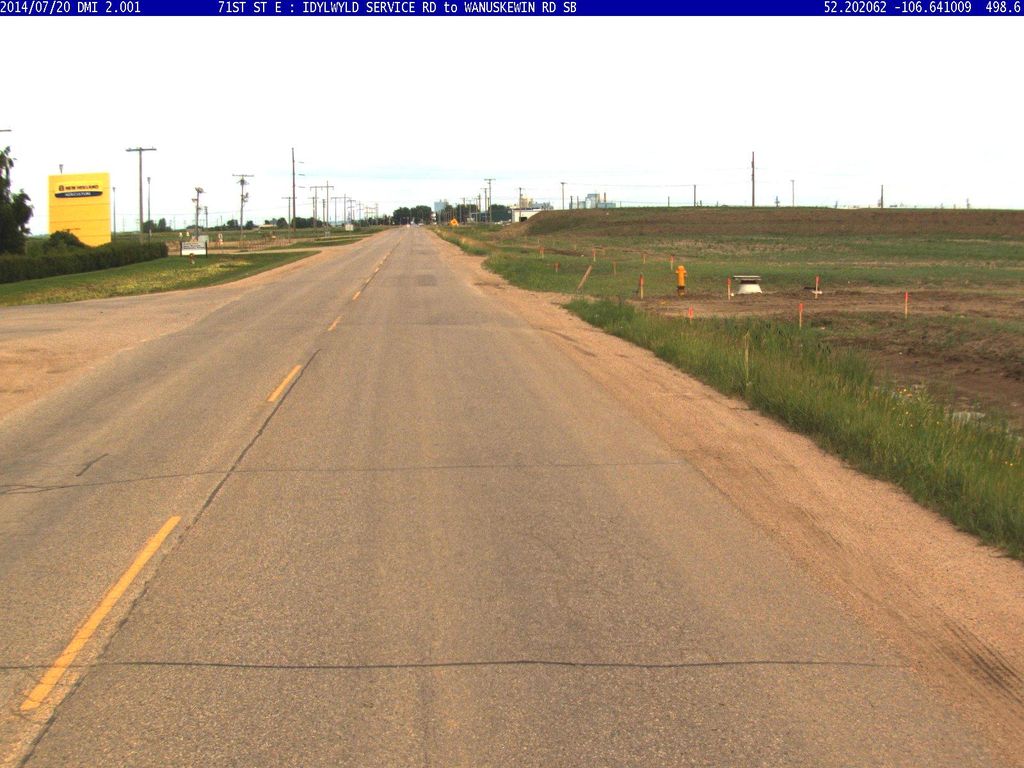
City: saskatoon